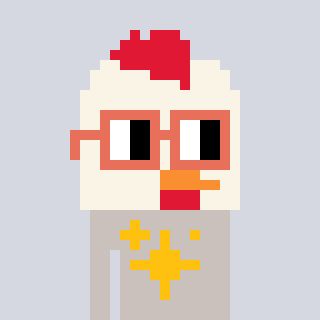
a pixel art character with square orange glasses, a chicken-shaped head and a foggrey-colored body on a cool background